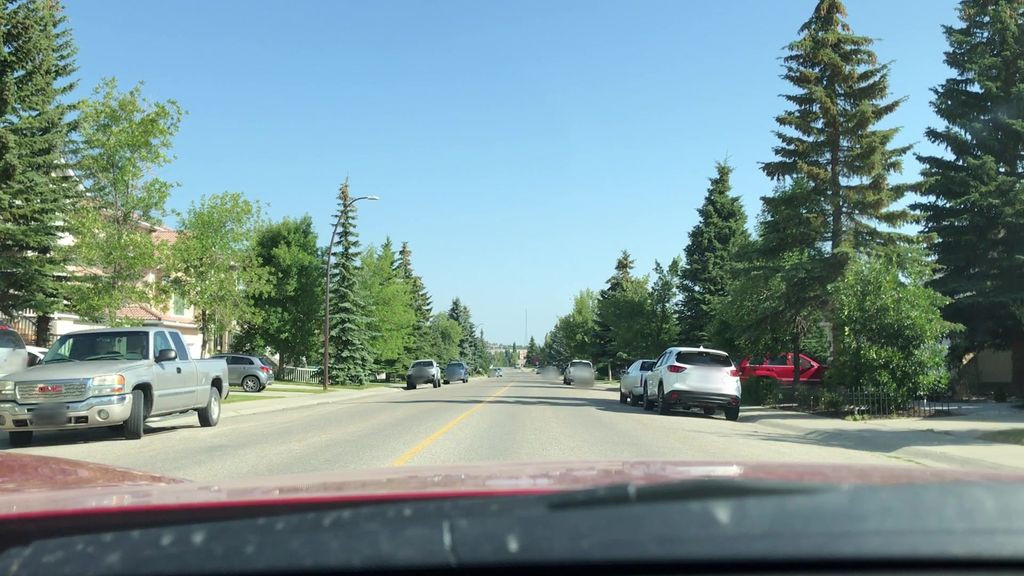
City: calgary